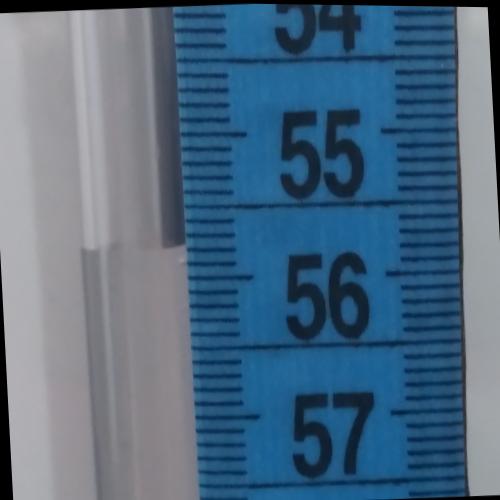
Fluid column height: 55.8 cm